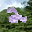
Label: 2